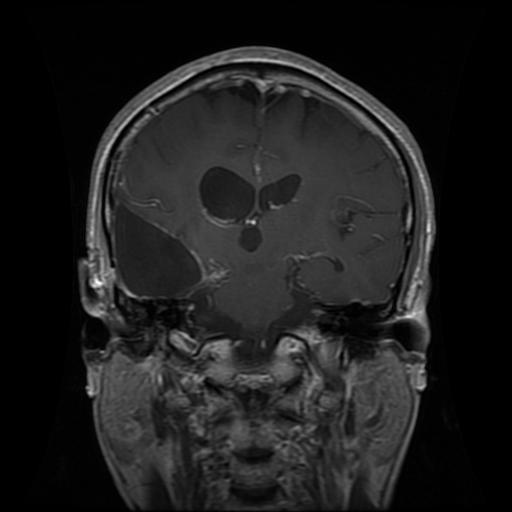
Label: glioma